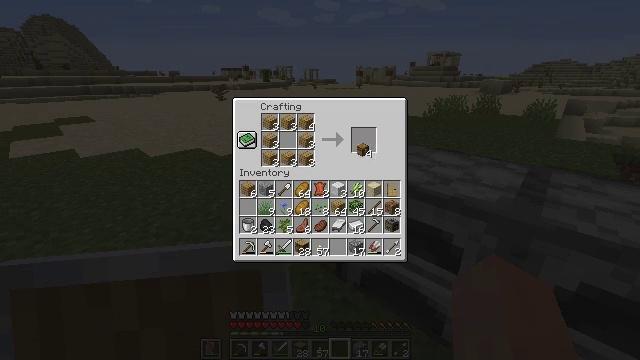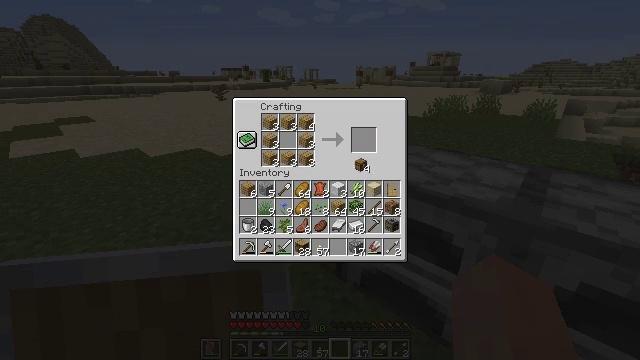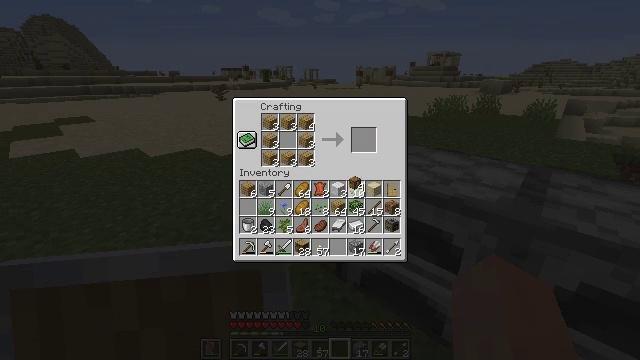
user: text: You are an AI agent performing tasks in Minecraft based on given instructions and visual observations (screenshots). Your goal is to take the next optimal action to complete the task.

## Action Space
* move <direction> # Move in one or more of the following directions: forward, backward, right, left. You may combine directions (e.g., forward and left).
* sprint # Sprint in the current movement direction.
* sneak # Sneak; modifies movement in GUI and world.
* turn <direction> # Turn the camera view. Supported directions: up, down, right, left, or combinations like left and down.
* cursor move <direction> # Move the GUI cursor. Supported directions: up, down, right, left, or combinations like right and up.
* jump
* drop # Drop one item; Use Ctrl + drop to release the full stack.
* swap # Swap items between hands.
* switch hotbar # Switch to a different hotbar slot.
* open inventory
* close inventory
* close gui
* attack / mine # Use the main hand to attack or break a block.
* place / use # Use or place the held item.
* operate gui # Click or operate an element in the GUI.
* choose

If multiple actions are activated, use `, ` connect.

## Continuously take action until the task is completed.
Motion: motion action
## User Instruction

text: Create a chest by arranging planks in the crafting grid.
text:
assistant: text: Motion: cursor move down
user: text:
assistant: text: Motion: cursor move down
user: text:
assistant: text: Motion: no_op